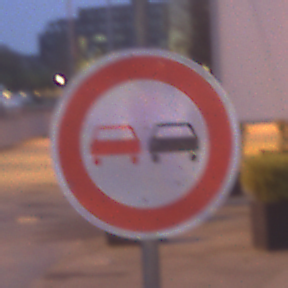
Verkehrszeichen: Ueberholverbot
Umgebung: Outdoor, Urban
Tageszeit: Night
Wetter: PartlyCloudy
Licht: Artificial
Jahreszeit: NotSpecified
Kontrast: HighContrast